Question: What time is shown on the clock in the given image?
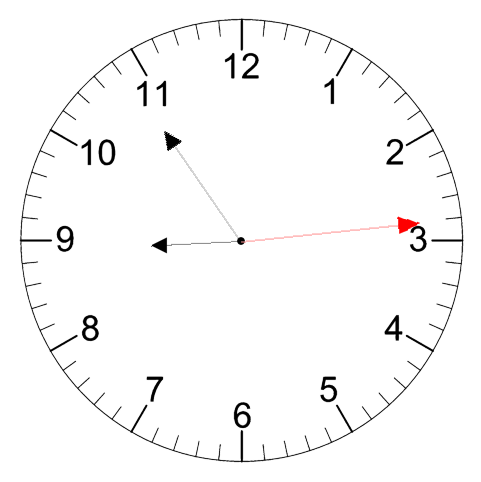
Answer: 08:54:14